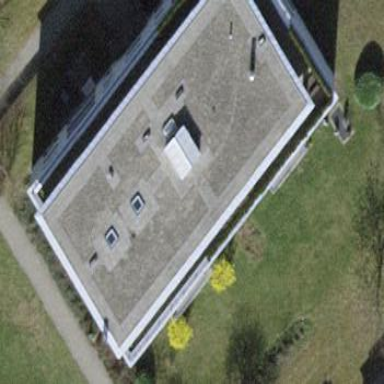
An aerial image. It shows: Flat-roofed building.